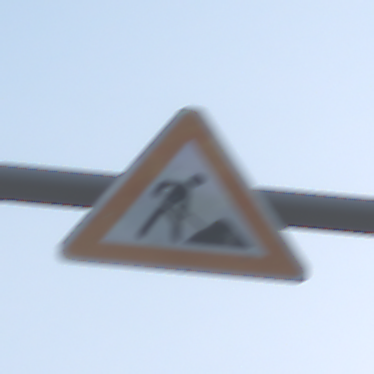
Verkehrszeichen: Arbeitsstelle
Umgebung: Outdoor, Nature
Tageszeit: SunriseSunset
Wetter: Clear
Licht: Natural
Jahreszeit: NotSpecified
Kontrast: LowContrast